Question: Trying to make HTTPS server work on Express 4, however, there's an SSLv3 security error coming (please see the image). To my understanding SSLv3 protocol is not supported by browsers anymore due to POODLE attack.
How to make HTTPS server use the TLS1.2 protocol?
'''
var express = require('express'),
app = express(),
fs = require('fs'),
https = require('https'),
key = fs.readFileSync('/usr/local/etc/ssl/key.pem'),
cert = fs.readFileSync('/usr/local/etc/ssl/cert.pem'),
https_options = {
key: key,
cert: cert
},
PORT = 8000,
HOST = 'localhost';
https.createServer(https_options.key, app).listen(PORT);
app.get('/', function(req, res) {
res.send('Hello');
});
module.exports = app;
'''
The server is listening localhost:8000

The error
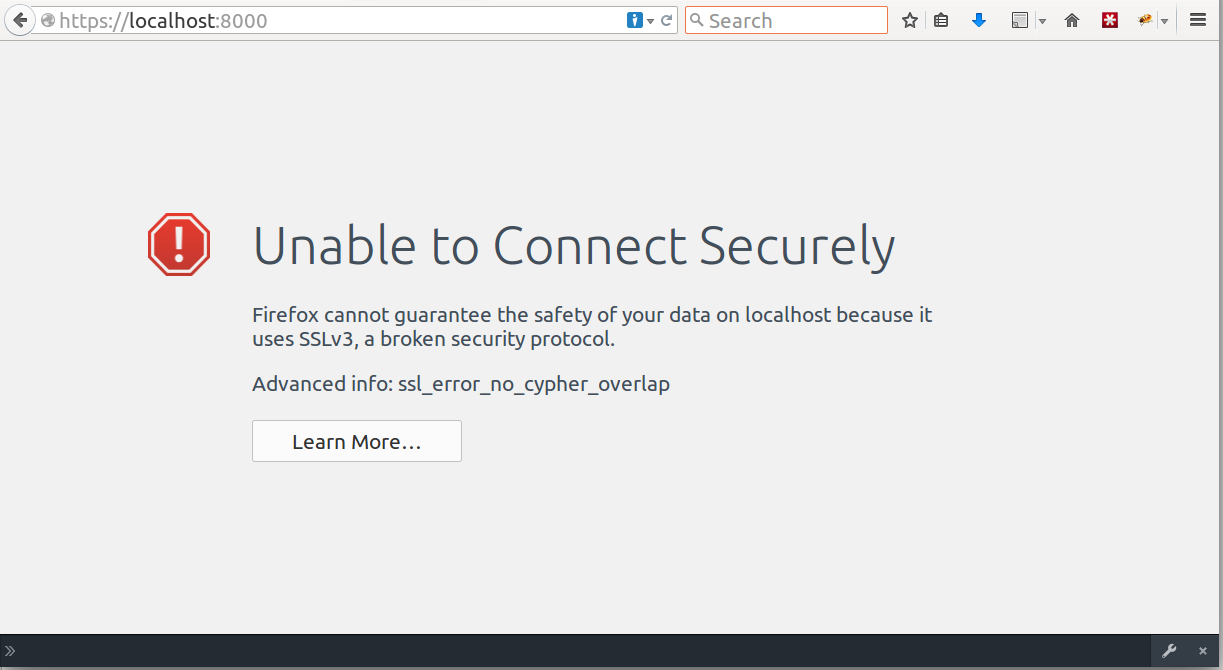
Answer: try to create server like that
it is working fine at my side,
'''
var server = require('https').createServer(options, app),
server.listen(port);
'''
or if like to add socket
'''
var server = require('https').createServer(options, app),
io = require('socket.io').listen(server);
server.listen(port);
'''